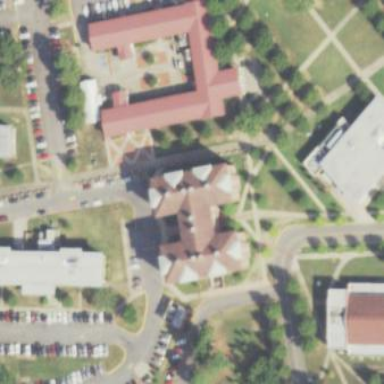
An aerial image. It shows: View of university building.